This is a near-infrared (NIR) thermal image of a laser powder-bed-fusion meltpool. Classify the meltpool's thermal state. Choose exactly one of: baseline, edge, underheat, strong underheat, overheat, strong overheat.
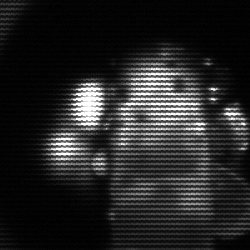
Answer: strong underheat